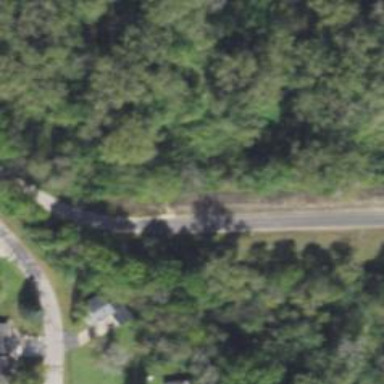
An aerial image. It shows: Tertiary road.